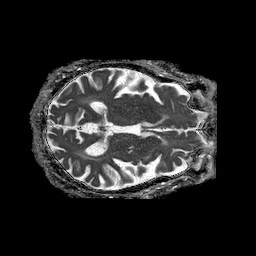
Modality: ADC
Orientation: axial
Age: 78
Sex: male
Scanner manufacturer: philips
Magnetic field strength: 1.5 T
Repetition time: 4.6 s
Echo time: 0.08941 s